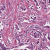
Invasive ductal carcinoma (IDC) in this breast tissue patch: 1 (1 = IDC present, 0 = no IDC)